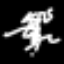
Label: squiggle